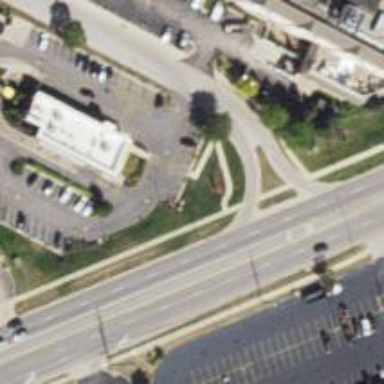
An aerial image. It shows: Primary highway with separate asphalt sidewalk.